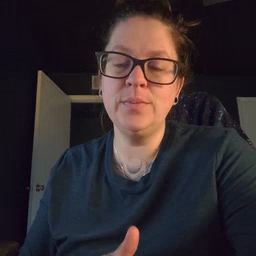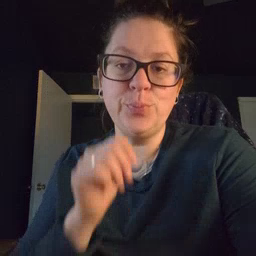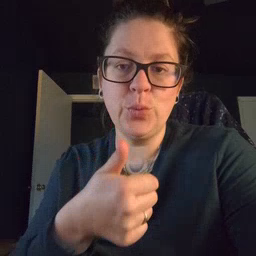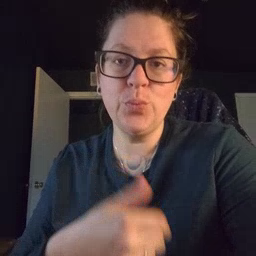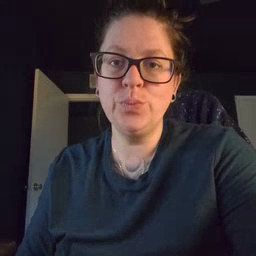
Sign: tomorrow